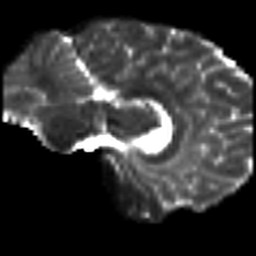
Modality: T2w
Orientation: sagittal
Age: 26
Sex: female
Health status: ill
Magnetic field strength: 3 T
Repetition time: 8.4 s
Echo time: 0.0926 s